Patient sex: M
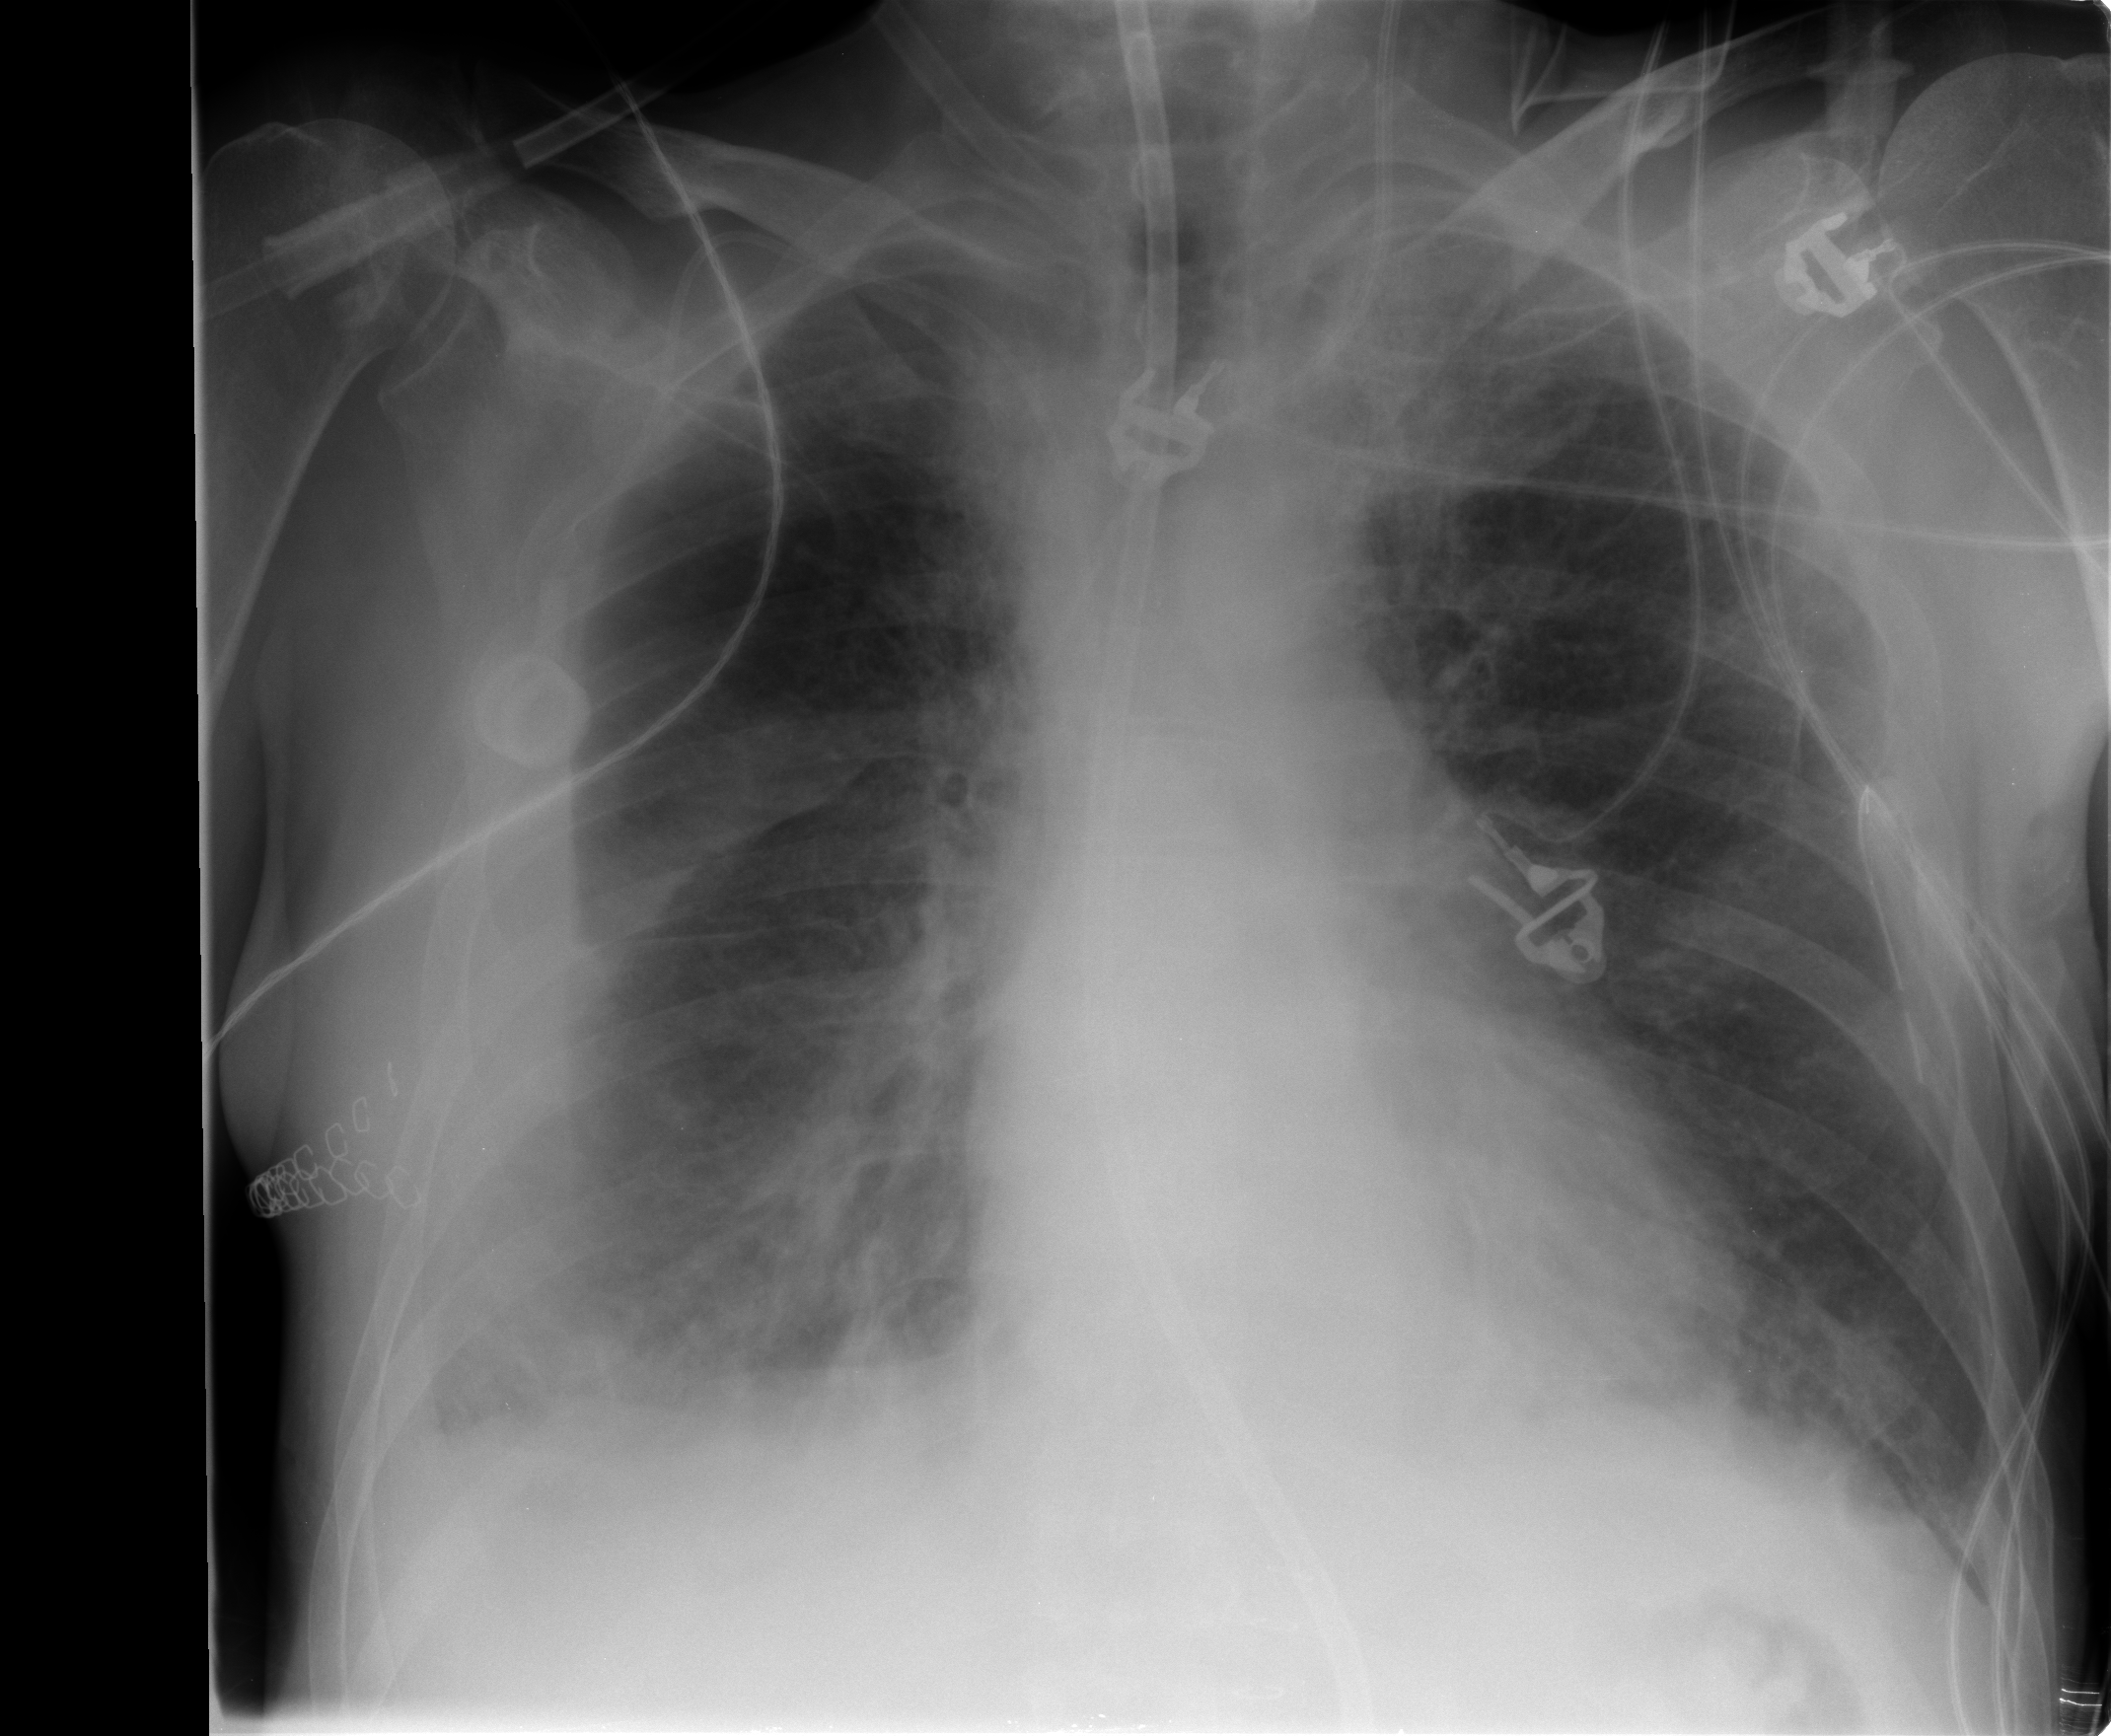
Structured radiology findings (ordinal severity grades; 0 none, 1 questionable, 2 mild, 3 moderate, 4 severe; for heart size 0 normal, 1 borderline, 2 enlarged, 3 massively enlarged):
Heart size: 0
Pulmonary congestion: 2
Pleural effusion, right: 2
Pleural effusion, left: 0
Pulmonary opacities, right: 2
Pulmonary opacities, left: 0
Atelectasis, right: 2
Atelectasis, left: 2